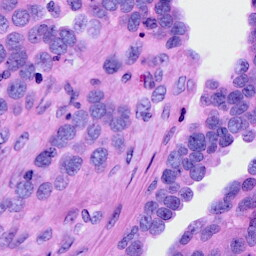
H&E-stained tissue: Ovarian